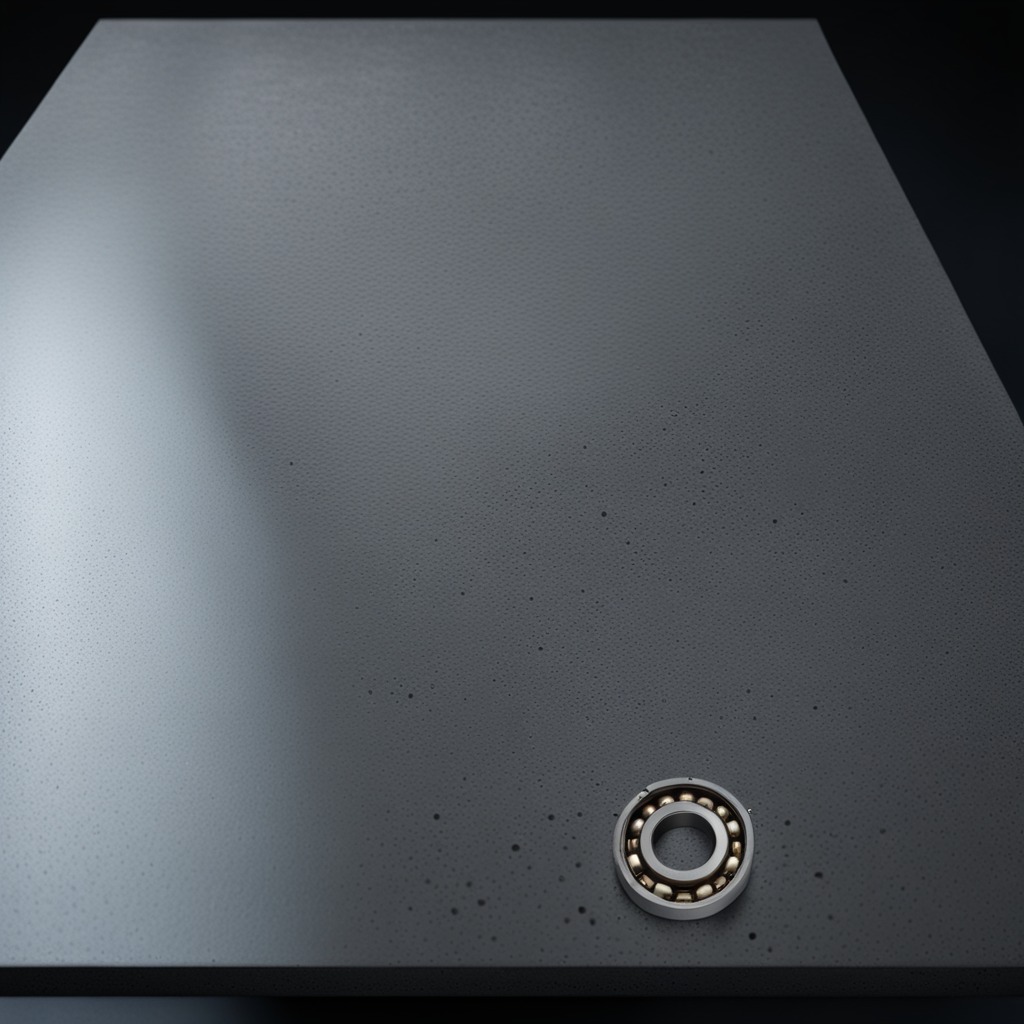
A metal ball bearing lies on a clean granite table inside a workshop at night dim ambient light soft shadows worn but